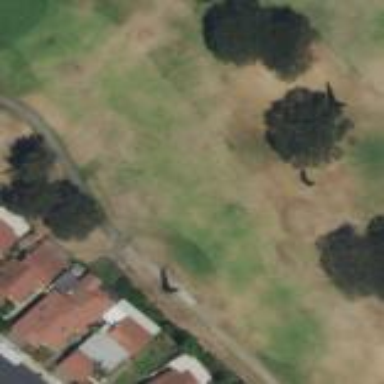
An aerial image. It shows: Grassy area designated as golf fairway.